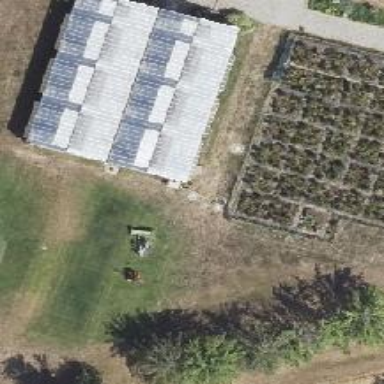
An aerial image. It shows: Greenhouse located at university.